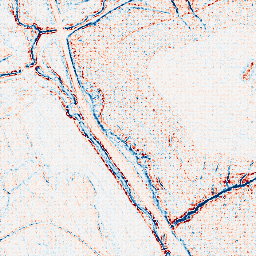
Category: edge_preserving
Decomposition family: bilateral
Decomposition parameters: d: 5
sigma_color: 150
sigma_space: 100
Upsampling method: sinc_hamming
Upsampling parameters: scale: 8
kernel_size: 8
Upsampling scale: 8